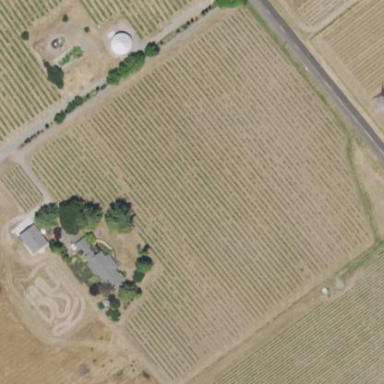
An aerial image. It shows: Vineyard with wine grapes as the crop.